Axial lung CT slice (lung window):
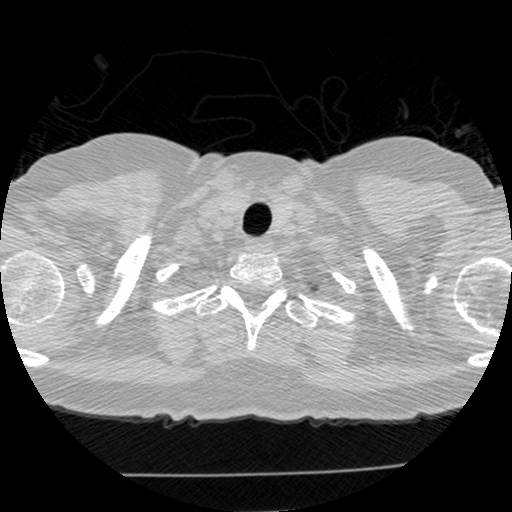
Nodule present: no